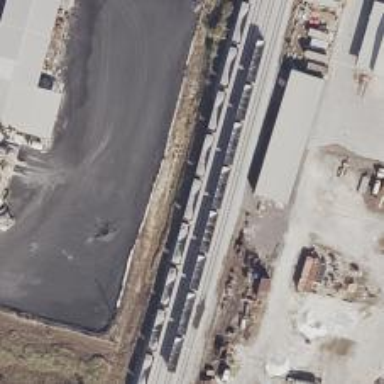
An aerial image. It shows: Rail spur service.